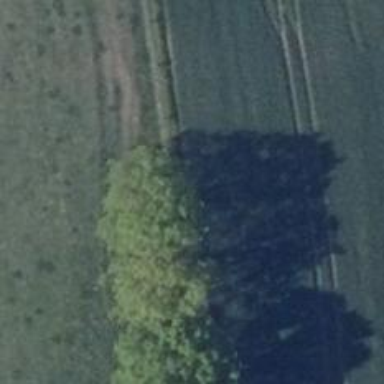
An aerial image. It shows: Row of deciduous broadleaved trees.